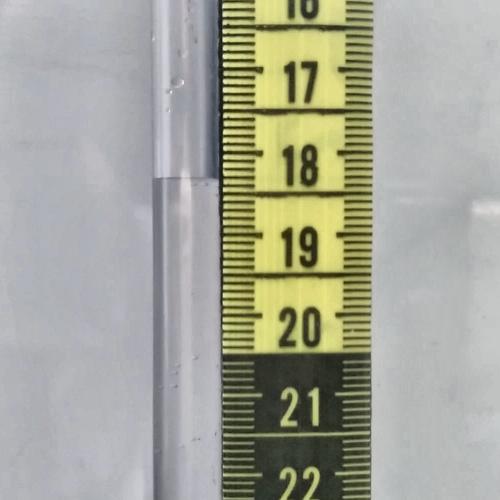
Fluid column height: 18.3 cm